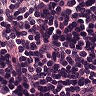
Metastatic tissue present: no